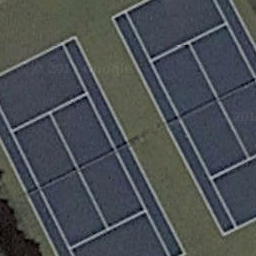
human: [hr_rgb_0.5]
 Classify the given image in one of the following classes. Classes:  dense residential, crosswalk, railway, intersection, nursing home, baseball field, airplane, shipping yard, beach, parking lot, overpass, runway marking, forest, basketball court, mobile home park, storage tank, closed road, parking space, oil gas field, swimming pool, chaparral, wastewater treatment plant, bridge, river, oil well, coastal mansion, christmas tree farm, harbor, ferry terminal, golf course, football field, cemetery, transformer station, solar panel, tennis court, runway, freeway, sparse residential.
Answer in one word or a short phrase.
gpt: tennis court